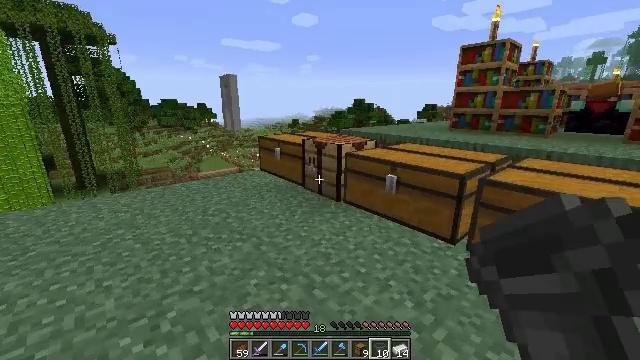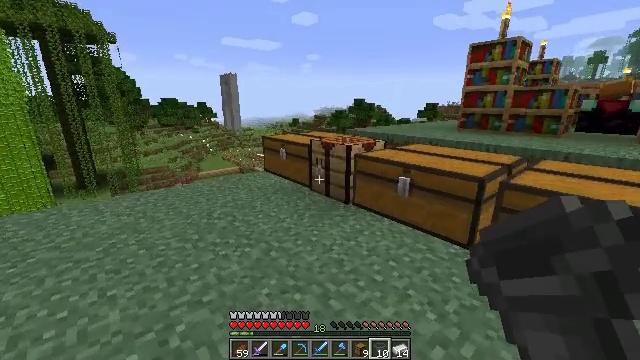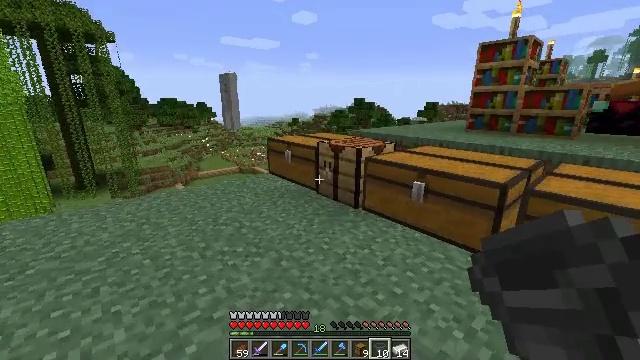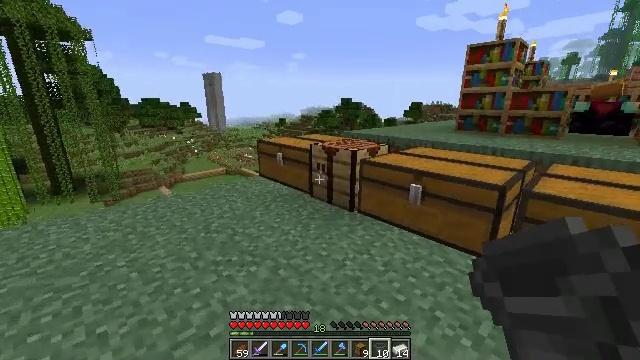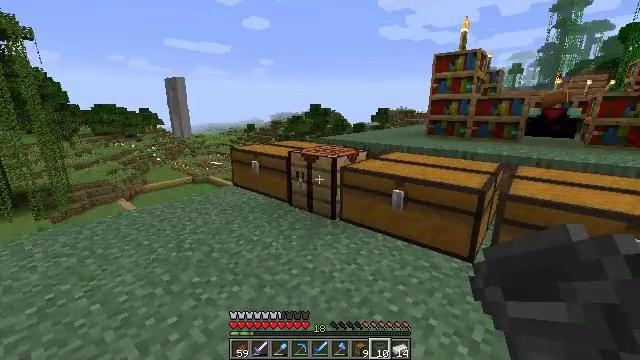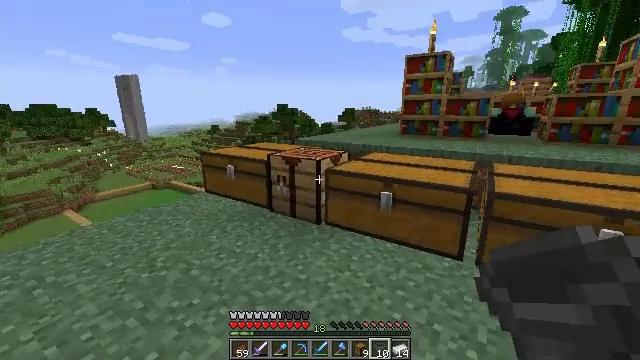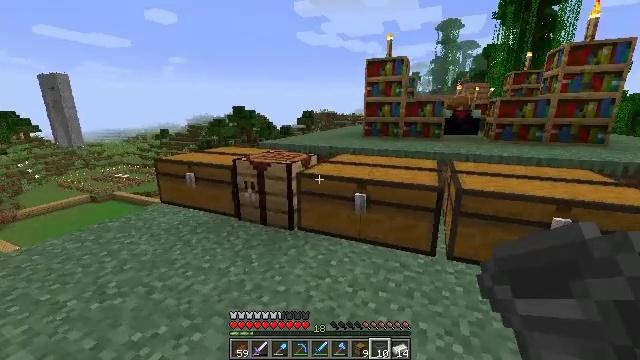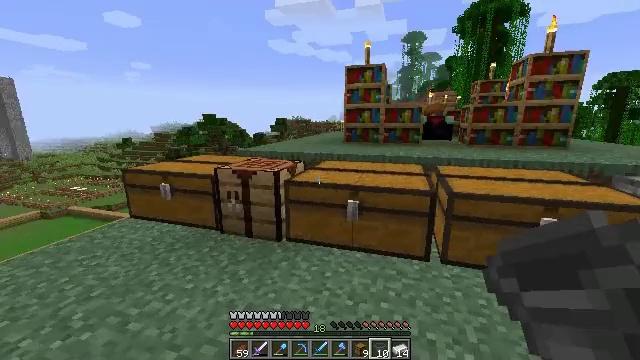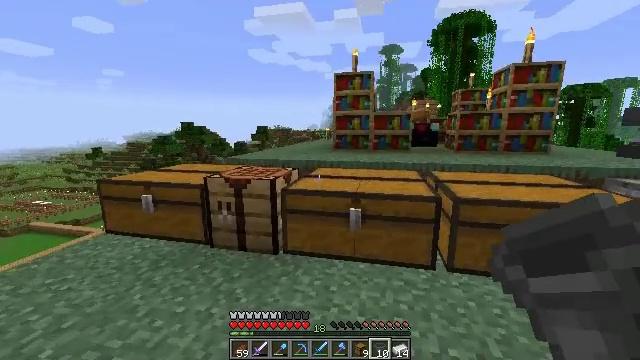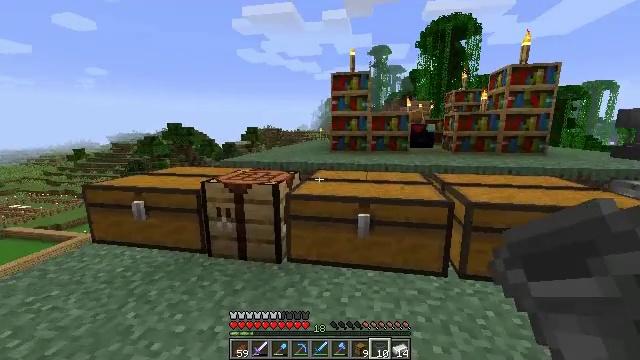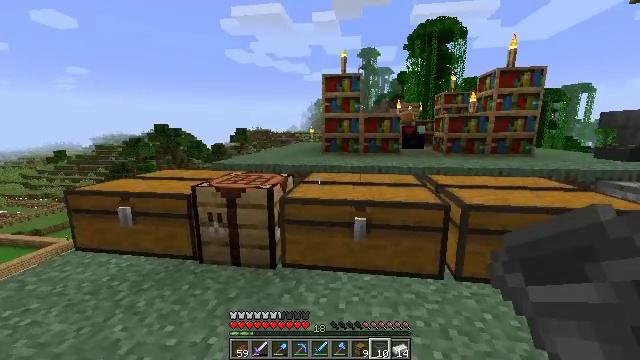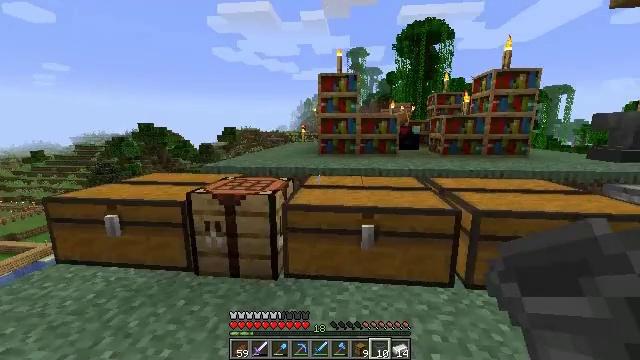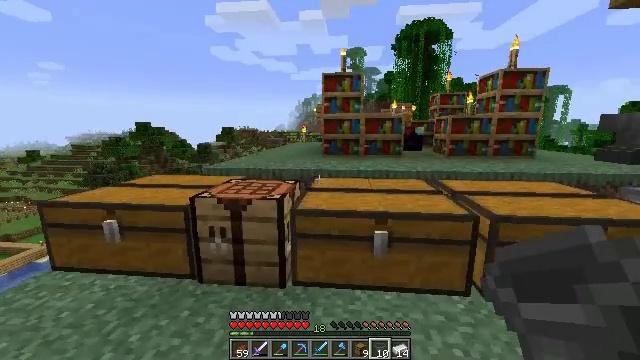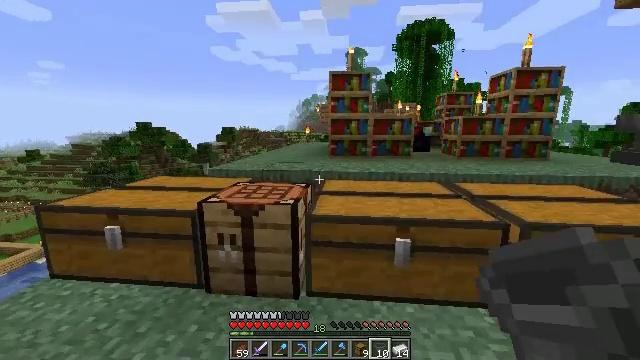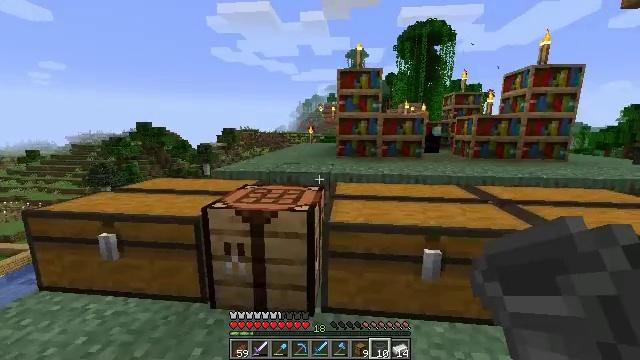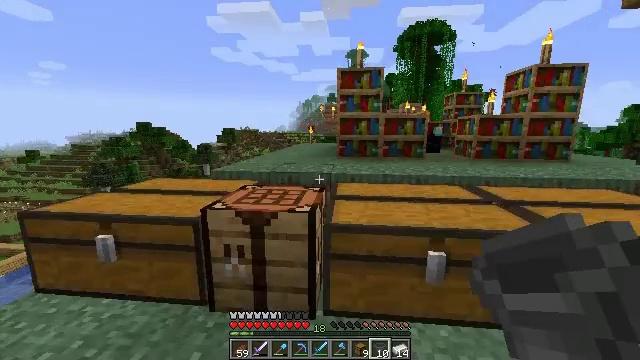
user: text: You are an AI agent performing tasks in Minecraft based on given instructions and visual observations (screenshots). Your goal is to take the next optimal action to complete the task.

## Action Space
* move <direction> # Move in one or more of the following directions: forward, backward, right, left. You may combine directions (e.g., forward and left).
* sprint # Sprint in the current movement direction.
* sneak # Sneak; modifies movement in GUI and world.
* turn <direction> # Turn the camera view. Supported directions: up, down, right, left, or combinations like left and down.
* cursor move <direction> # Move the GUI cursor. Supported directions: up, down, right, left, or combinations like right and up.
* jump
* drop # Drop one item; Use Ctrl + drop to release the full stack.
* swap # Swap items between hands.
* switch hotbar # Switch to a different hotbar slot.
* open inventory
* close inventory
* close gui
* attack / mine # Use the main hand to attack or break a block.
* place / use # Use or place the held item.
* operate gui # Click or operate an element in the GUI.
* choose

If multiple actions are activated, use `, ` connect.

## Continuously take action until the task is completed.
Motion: motion action
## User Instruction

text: Break the furnace to move it.
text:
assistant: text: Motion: move forward and move left
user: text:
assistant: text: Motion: move forward and move left
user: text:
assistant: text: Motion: move forward and move left, turn right
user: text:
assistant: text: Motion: move forward and move left, turn right and up
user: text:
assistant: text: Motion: move forward and move left, turn right
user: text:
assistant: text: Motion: move forward and move left, turn right
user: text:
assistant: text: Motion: move forward and move left, turn right and up
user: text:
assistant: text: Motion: move forward and move left, turn right and up
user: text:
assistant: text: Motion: move forward and move left, turn right
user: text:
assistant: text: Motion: move forward and move left, turn right
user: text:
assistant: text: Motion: move forward and move left, turn right
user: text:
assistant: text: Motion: move forward and move left
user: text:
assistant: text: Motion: move forward and move left
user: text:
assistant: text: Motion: move forward
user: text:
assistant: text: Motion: move forward
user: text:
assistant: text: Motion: move forward
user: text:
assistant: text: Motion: move forward
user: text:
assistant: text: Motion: move forward, turn left
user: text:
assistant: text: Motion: move forward, turn left
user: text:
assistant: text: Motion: move forward, turn left
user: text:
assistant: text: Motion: move forward
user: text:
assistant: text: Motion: move forward
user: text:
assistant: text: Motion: move forward
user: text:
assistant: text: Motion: move forward, jump
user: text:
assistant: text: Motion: move forward, jump
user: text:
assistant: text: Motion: move forward, jump
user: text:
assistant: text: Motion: move forward, turn right and down, jump
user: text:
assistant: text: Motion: move forward, turn right, jump
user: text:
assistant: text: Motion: move forward, turn right, jump
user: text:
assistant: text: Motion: move forward, turn right, jump